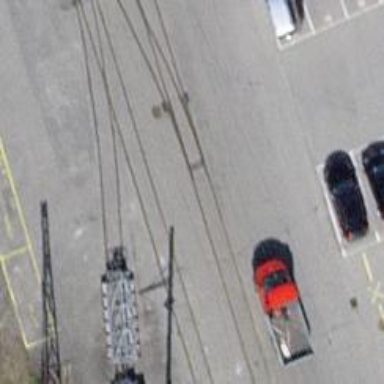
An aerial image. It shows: Railway switch.